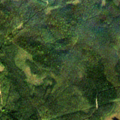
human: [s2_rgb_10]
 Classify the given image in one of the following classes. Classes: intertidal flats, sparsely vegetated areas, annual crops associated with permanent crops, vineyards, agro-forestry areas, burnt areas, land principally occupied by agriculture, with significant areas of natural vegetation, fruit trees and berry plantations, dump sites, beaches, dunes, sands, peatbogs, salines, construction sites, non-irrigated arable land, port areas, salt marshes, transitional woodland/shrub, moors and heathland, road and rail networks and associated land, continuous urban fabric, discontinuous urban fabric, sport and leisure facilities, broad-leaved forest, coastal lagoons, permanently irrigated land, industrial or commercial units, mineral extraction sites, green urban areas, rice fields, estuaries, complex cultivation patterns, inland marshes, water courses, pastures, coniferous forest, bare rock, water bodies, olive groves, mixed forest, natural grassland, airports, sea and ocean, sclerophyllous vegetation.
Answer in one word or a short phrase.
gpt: coniferous forest, mixed forest, transitional woodland/shrub